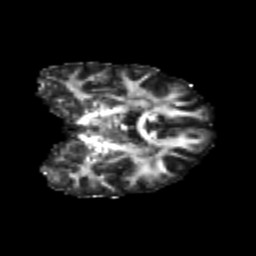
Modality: FA
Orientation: coronal
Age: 23
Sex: female
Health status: healthy
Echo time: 0.074 s